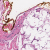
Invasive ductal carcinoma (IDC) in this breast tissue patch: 0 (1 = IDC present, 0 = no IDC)